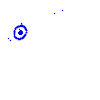
Particle: pion